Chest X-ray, PA view. Patient: 42 years old, sex F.
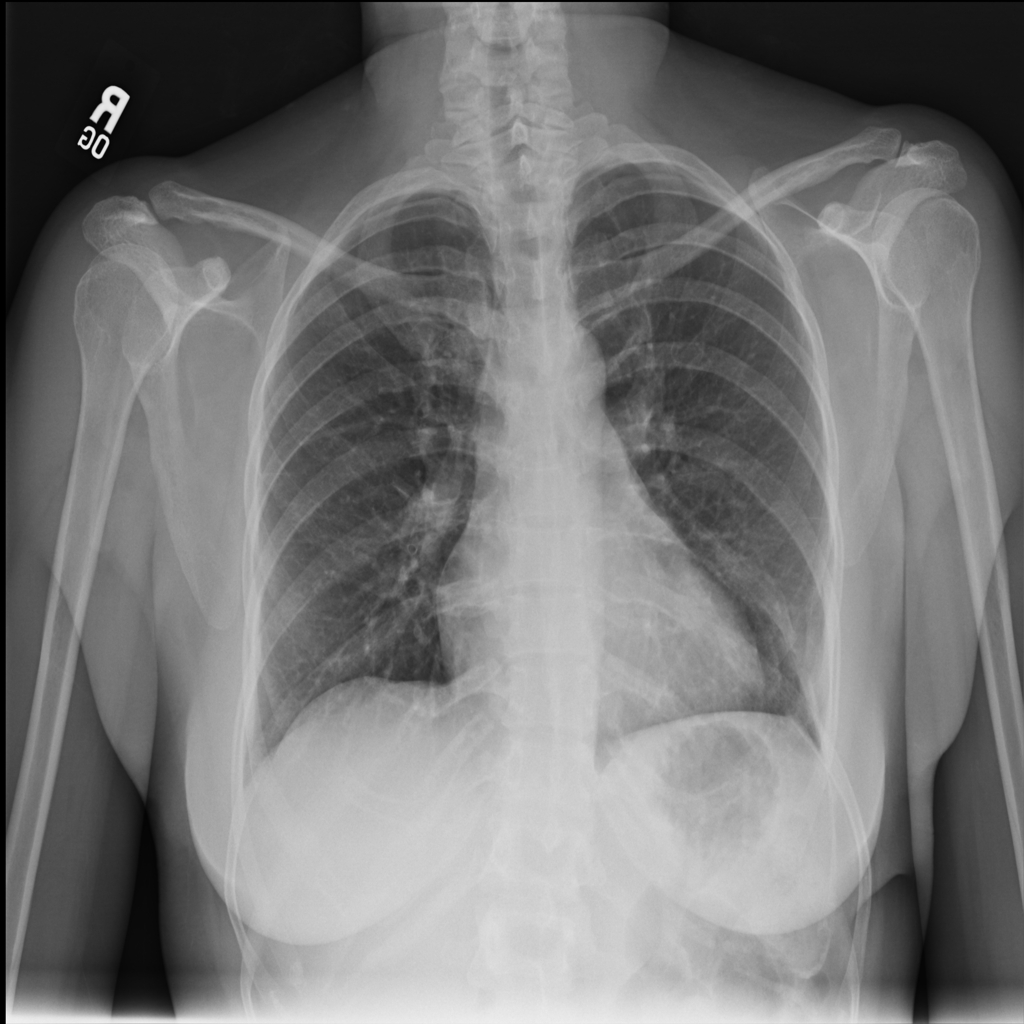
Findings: No Finding